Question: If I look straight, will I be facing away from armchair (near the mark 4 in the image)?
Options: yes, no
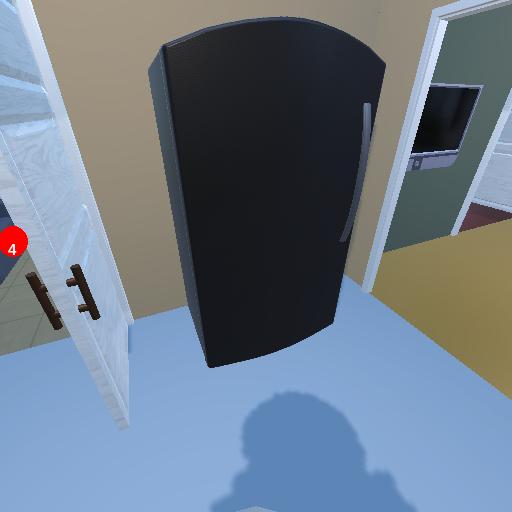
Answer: yes